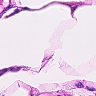
Metastatic tissue present: no